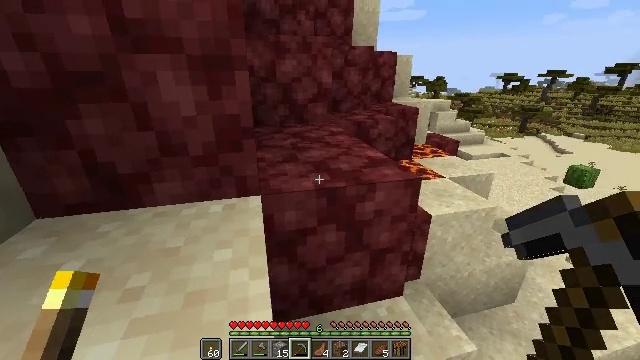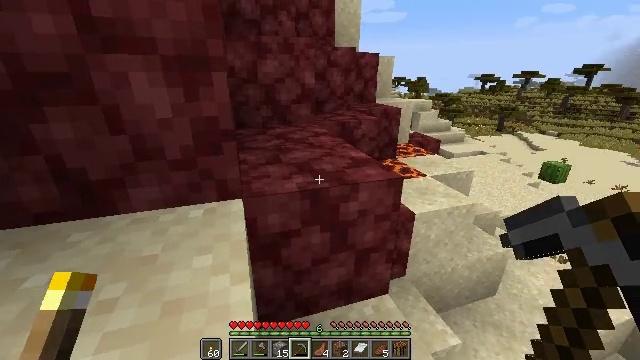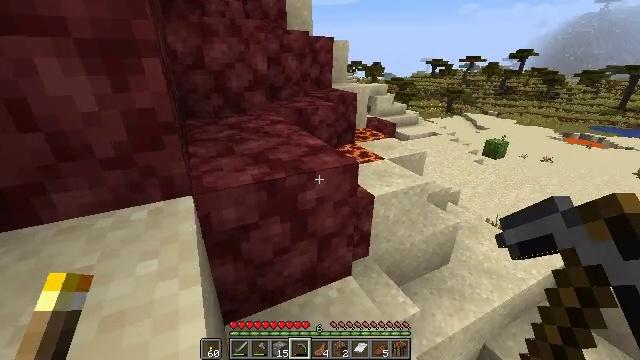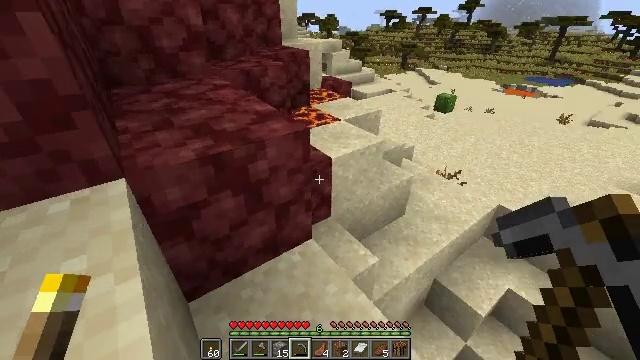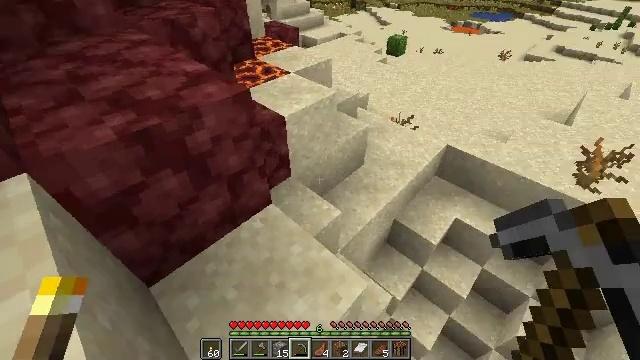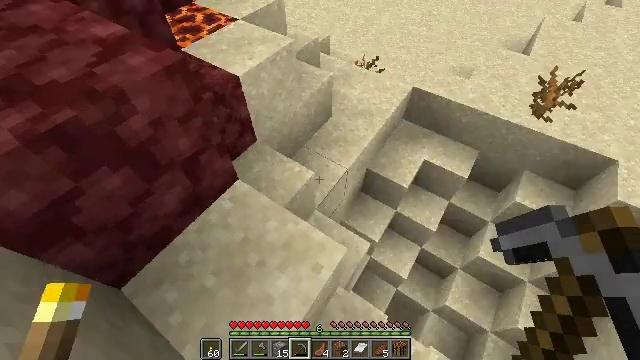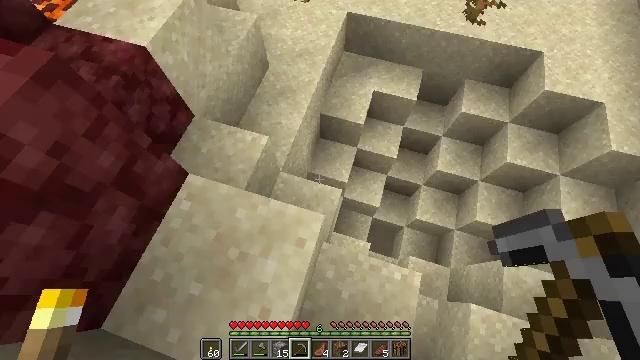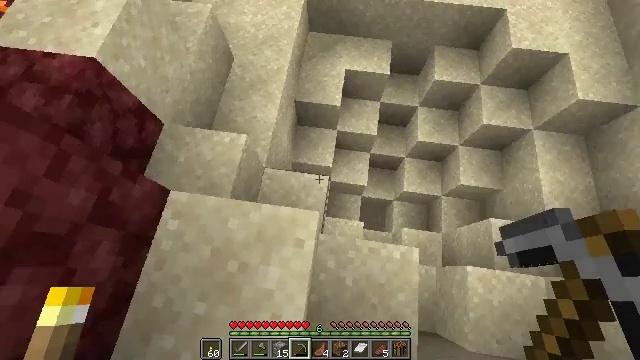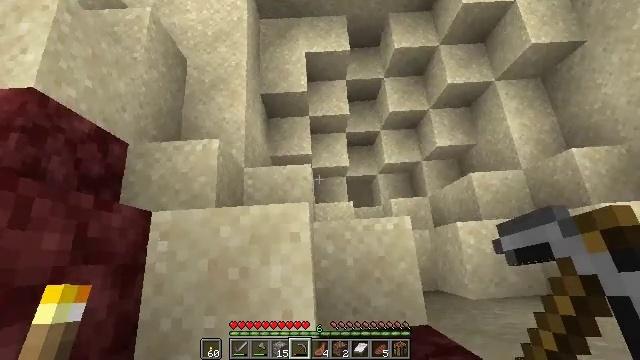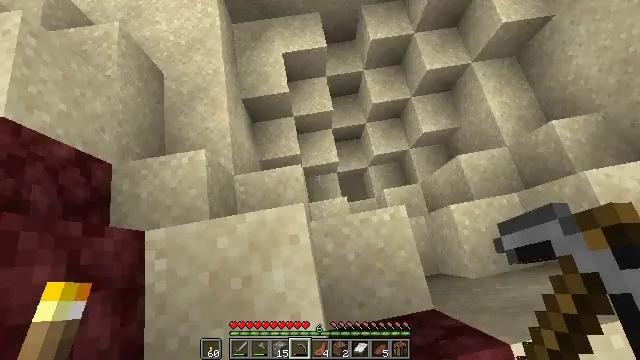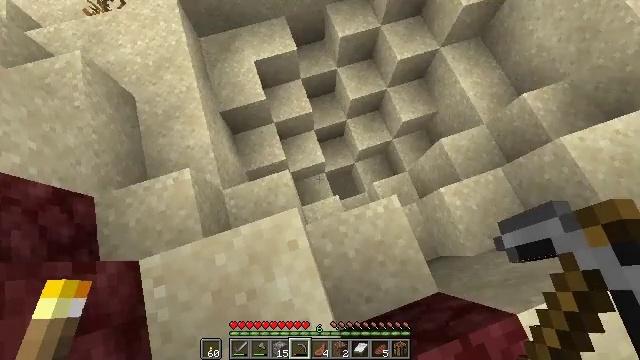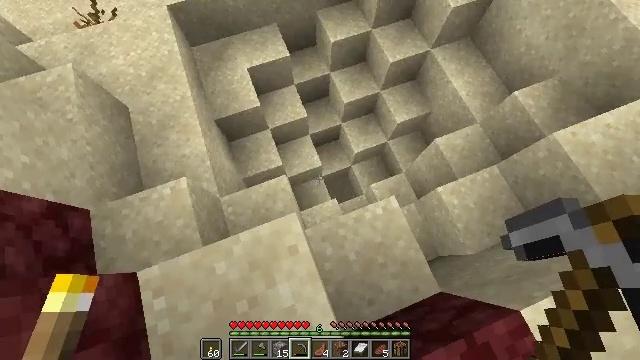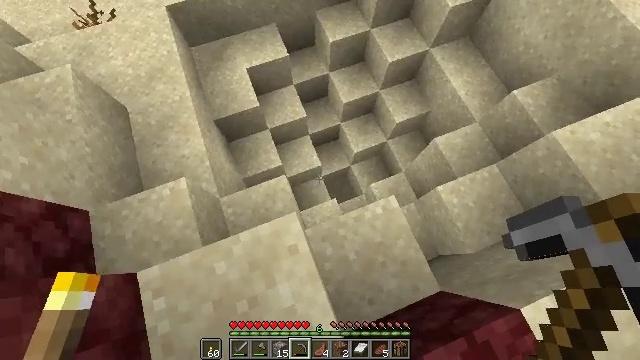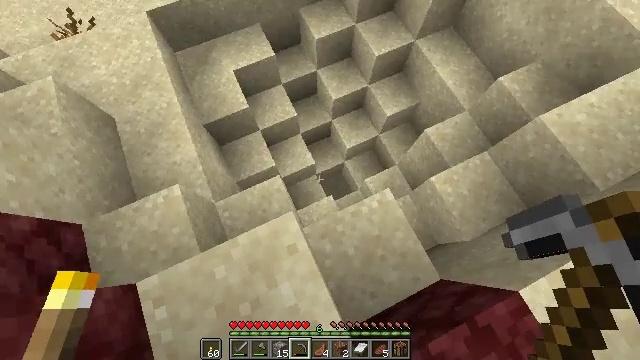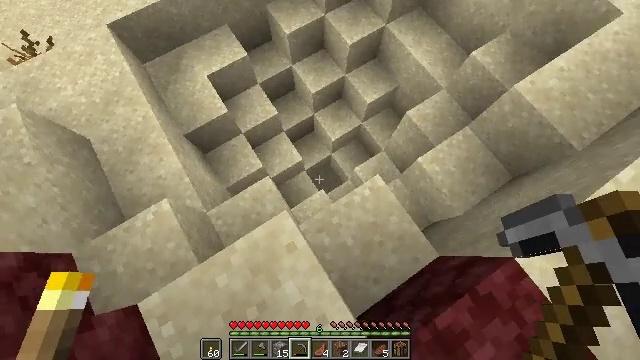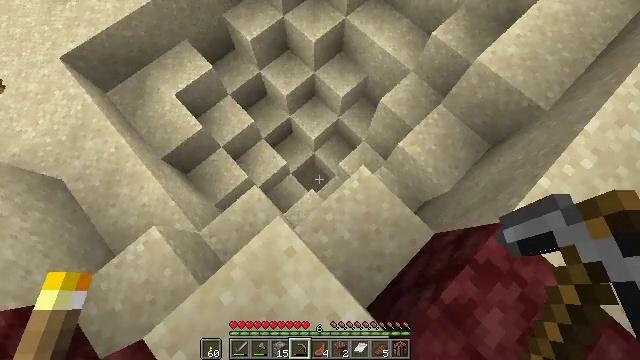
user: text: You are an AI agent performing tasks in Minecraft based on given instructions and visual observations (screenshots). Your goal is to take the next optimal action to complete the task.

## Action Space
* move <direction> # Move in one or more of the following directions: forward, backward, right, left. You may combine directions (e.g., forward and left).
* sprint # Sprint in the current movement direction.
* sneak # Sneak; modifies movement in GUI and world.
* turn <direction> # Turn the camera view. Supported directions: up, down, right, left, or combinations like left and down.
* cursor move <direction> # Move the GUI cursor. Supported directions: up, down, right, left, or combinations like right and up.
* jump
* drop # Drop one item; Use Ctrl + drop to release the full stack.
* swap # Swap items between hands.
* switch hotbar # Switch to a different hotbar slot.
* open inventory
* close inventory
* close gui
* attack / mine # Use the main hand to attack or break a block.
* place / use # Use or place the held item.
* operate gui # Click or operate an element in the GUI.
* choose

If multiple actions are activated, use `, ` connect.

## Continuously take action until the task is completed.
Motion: motion action
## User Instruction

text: Mine the netherrack in the Nether.
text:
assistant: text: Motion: move forward, turn right
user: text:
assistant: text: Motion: move forward, turn right and down
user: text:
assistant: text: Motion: move forward, turn right and down
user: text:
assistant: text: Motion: move forward, turn right and down
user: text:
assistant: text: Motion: move forward, turn right and down
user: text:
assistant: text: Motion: turn right and down
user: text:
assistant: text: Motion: turn right and down
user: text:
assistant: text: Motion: turn right and down
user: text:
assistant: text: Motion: turn right
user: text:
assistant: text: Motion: turn right
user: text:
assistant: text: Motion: turn right
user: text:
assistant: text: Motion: no_op
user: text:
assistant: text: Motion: turn right
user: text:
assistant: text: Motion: turn right and down
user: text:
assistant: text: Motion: turn right
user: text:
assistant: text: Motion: turn right
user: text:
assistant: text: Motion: no_op
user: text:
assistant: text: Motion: no_op
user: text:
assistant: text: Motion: turn left and up
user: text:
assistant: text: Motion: turn left and up
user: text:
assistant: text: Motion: turn left and up
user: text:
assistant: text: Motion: turn left and up
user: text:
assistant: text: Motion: turn left and up
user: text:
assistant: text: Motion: turn left
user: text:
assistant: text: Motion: turn left
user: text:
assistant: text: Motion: turn left and up
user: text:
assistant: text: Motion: turn left and up
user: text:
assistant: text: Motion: turn left and up
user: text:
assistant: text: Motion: turn left and up
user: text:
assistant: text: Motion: turn up